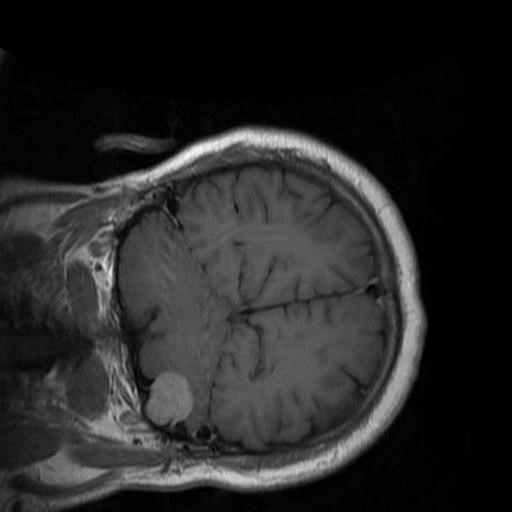
Label: brain_menin